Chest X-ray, PA view. Patient: 57 years old, sex M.
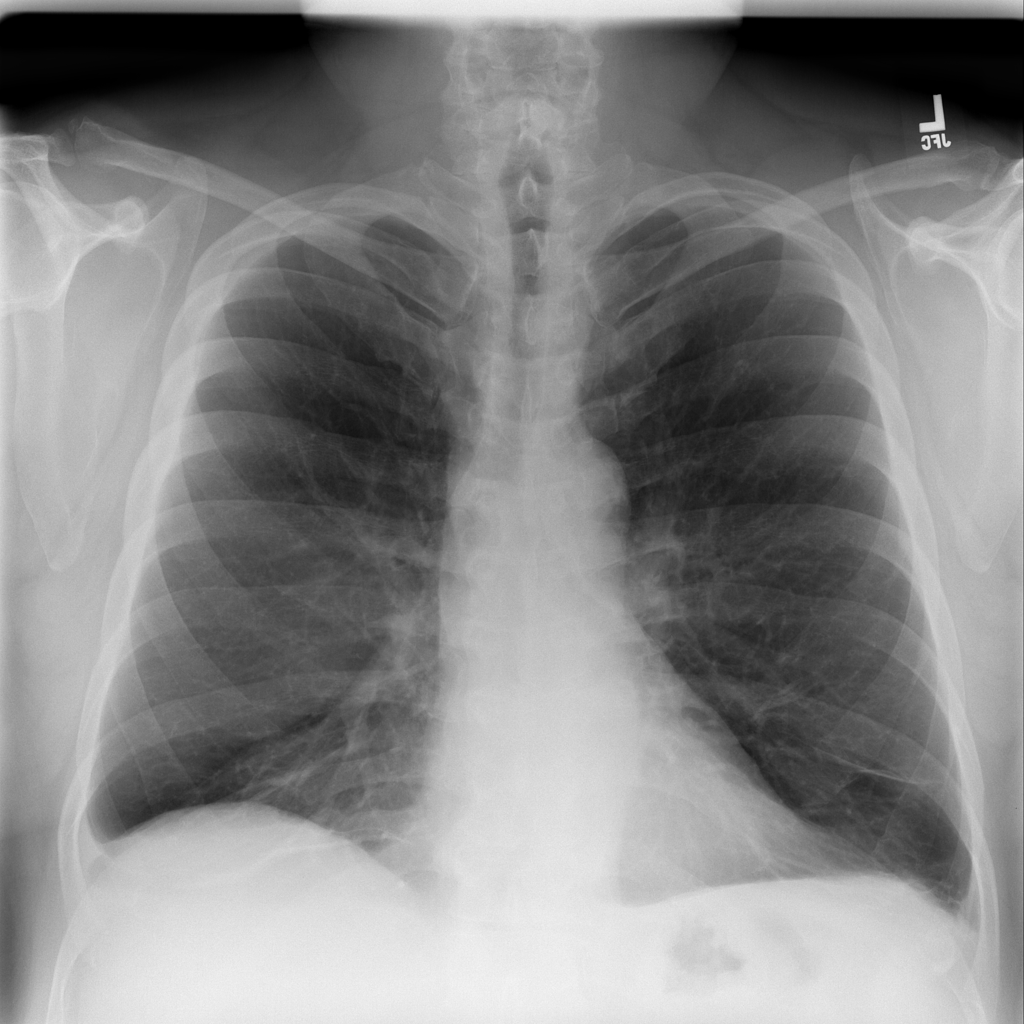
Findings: Emphysema